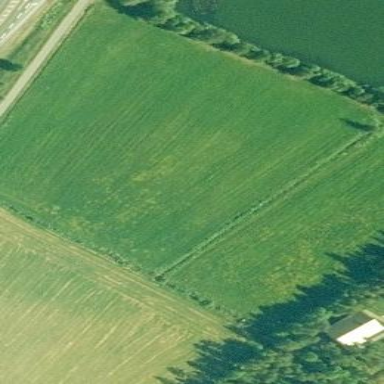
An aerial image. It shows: Agricultural meadow.